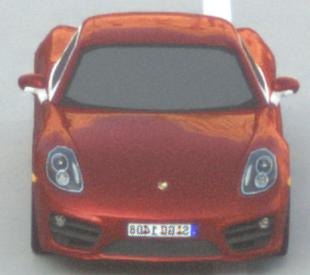
Make: Porsche
Model: Cayman
Detailed model: Cayman (981C)
Model produced from: 2013/03
Model produced until: 2014/04
Doors: 2
Color: red
Road condition: dry road
Daytime: sunrise or sunset
Contrast: low contrast